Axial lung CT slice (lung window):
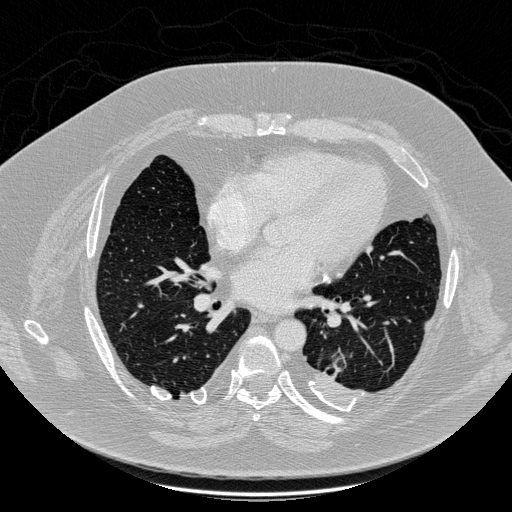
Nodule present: no